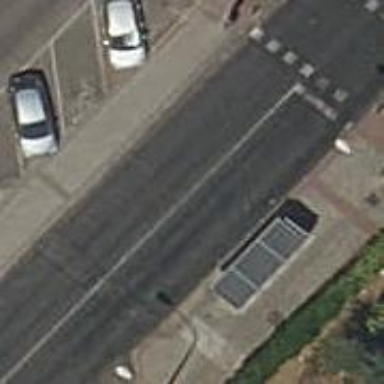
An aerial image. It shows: Public transport stop position.